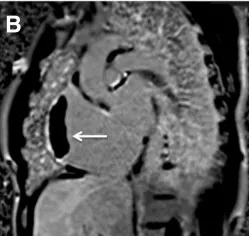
B, arrow: The thrombus enlarged to 71 x 21 mm 3 months after continuing use of warfarin.
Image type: radiology (mri)